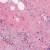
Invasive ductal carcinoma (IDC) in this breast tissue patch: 1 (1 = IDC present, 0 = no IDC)